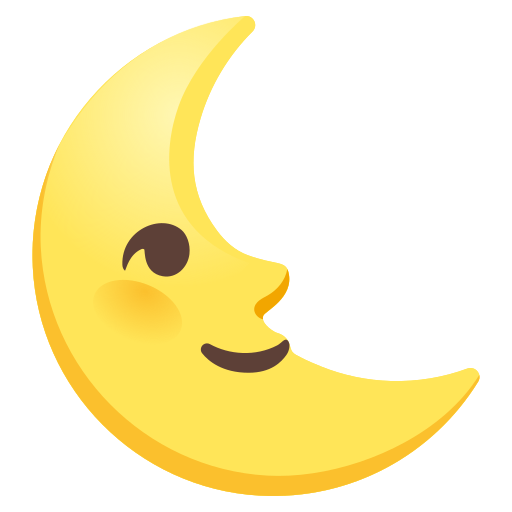
Emoji: 🌜